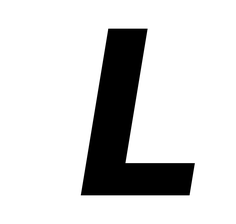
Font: Inter-Italic_ExtraBold_Italic